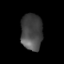
Tissue: lung
Cell type: Endothelial cells
Senescence score: 0.5669
Nuclear area (px): 769
Mean DAPI intensity: 70.882